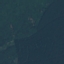
Label: Forest